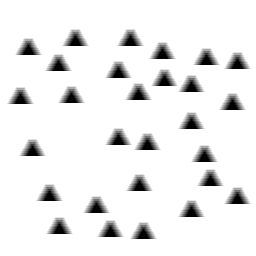
Squares: 0
Triangles: 28
Stars: 0
Total shapes: 28